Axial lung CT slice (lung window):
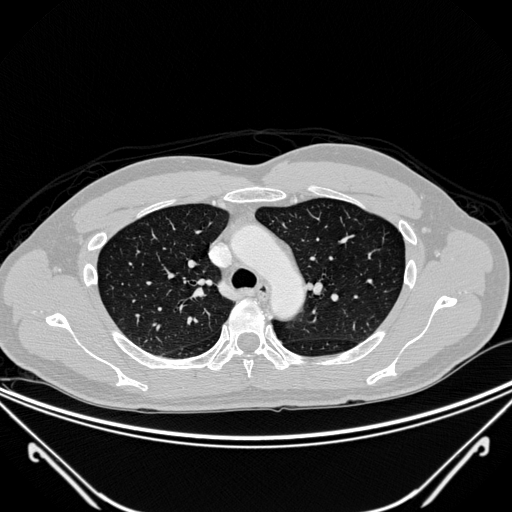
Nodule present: no